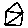
Label: house